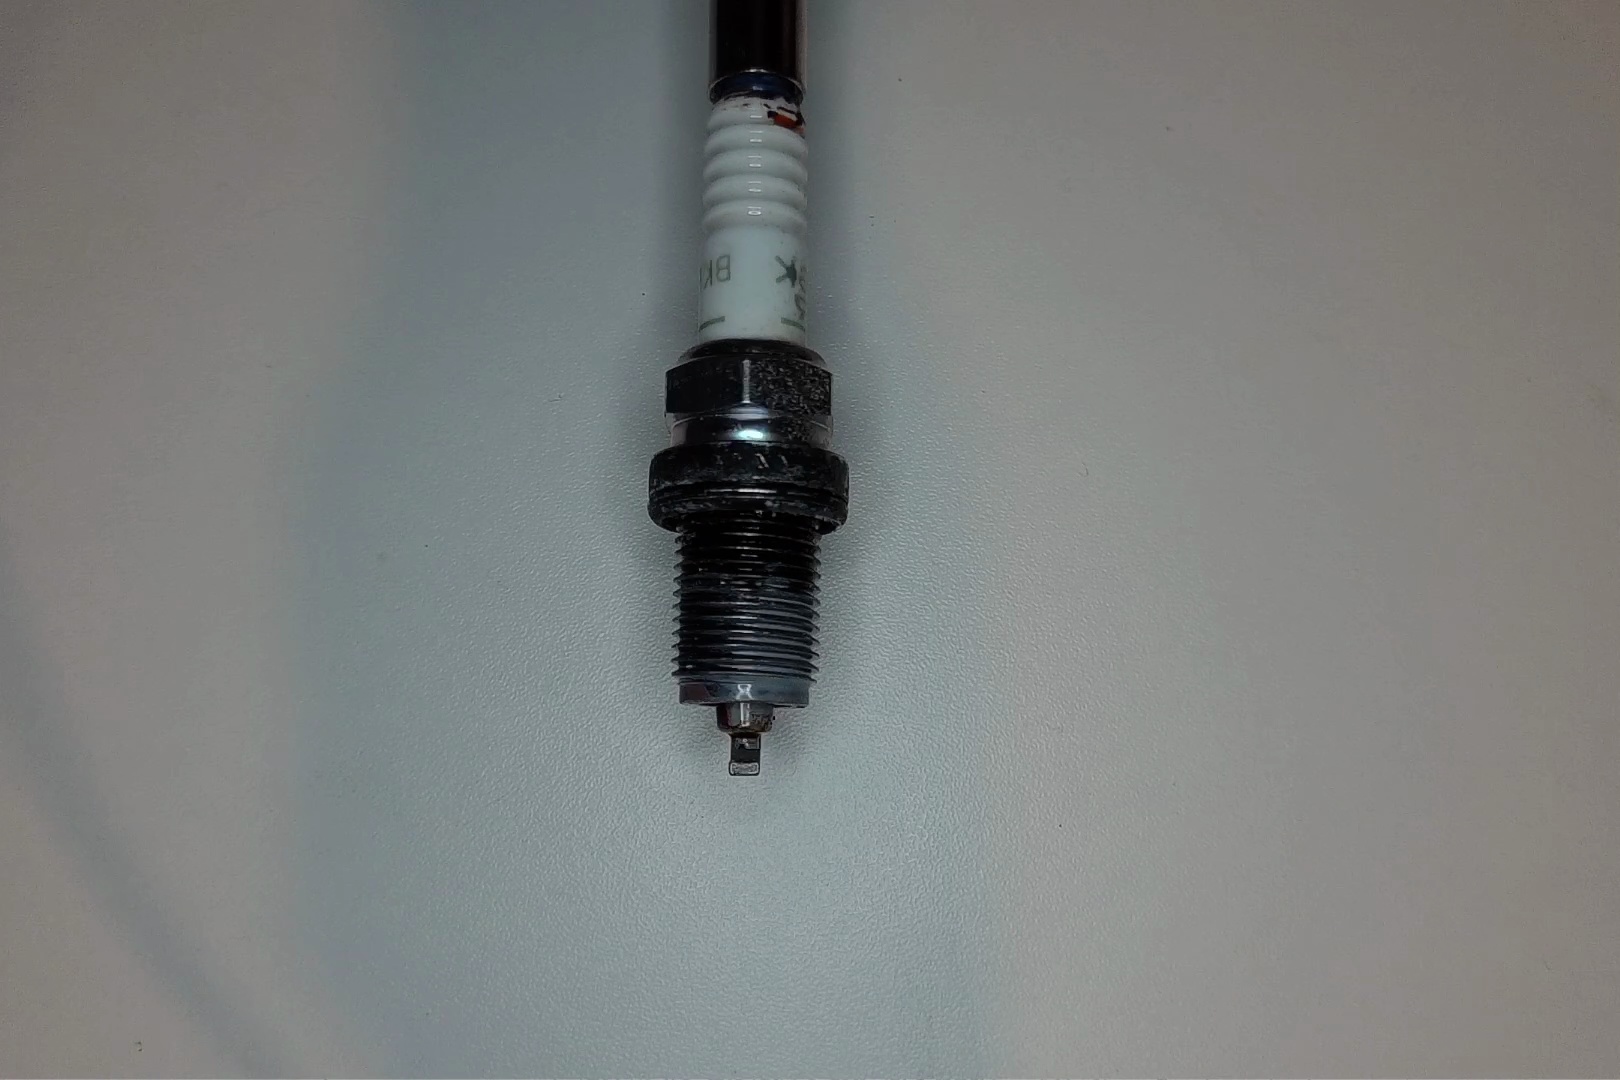
Label: anomaly